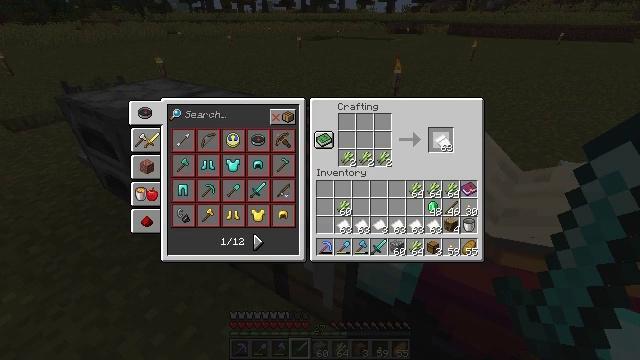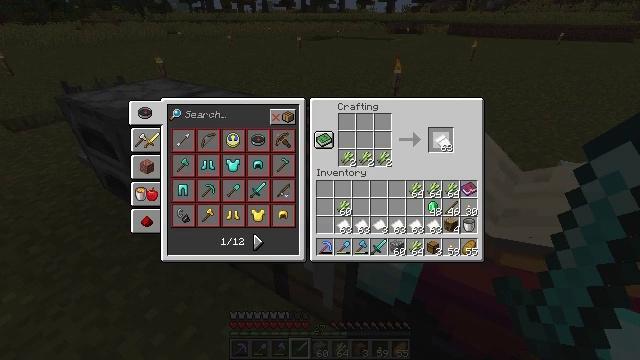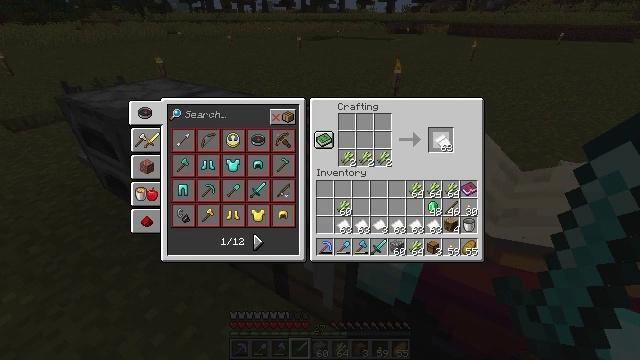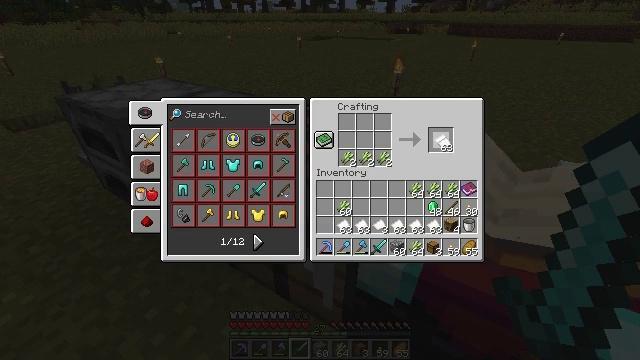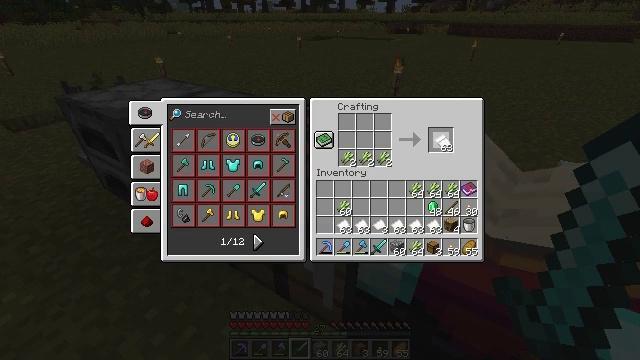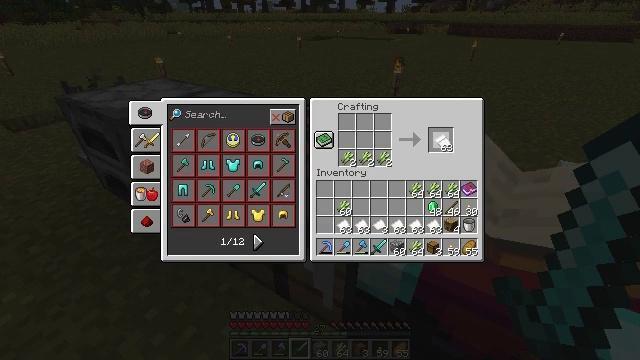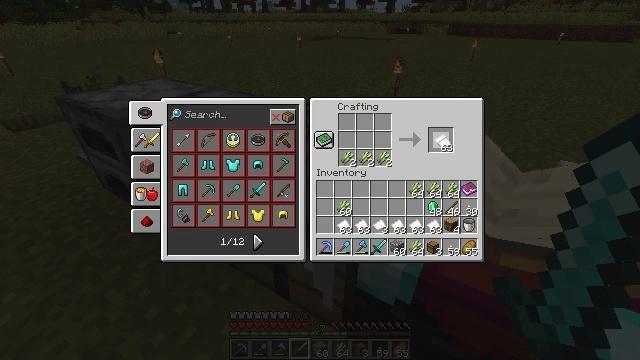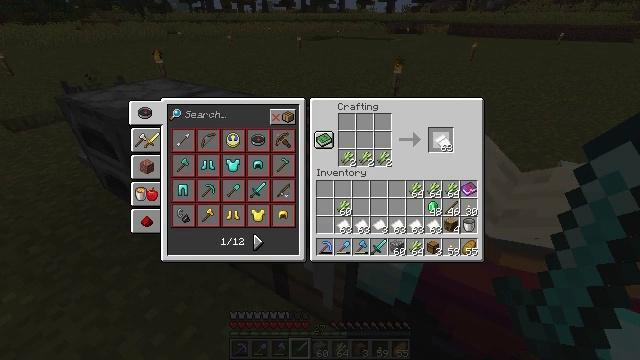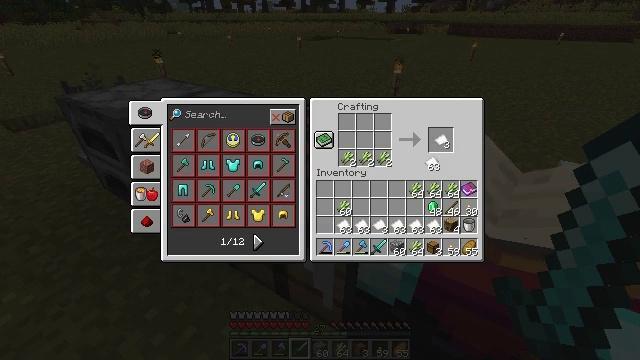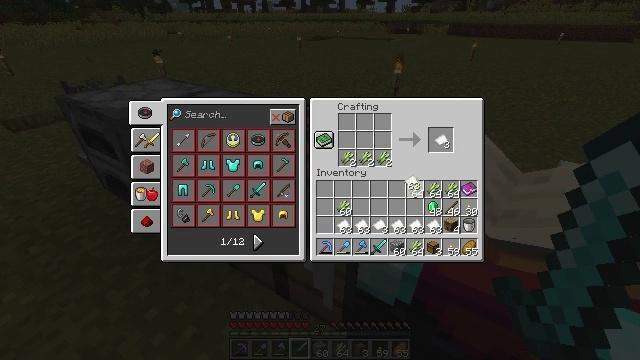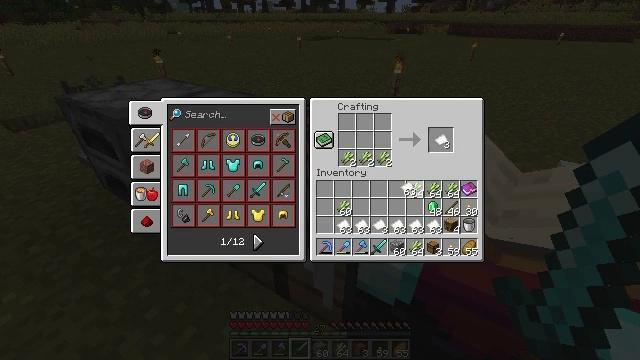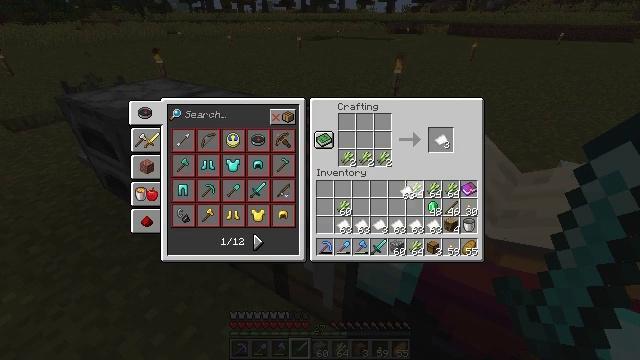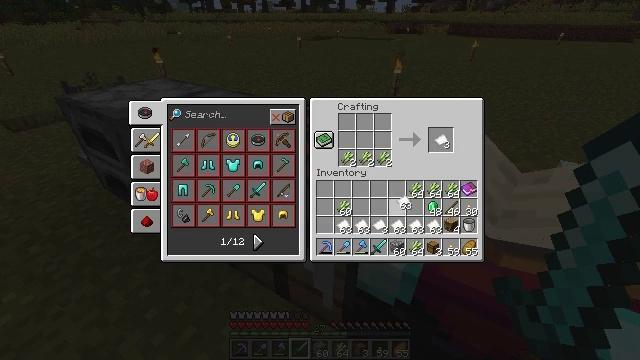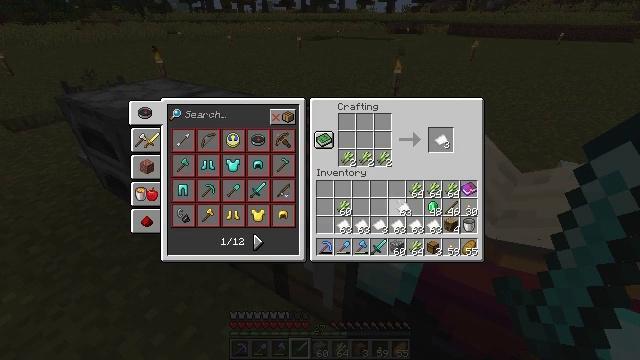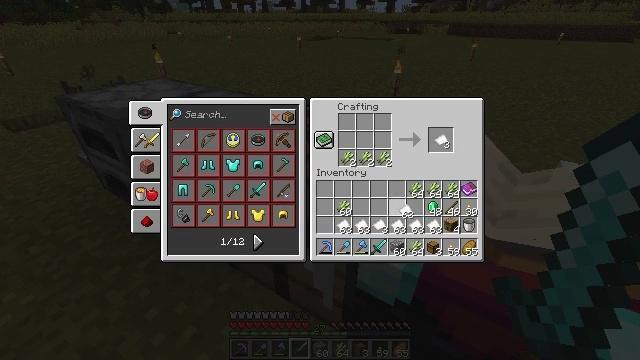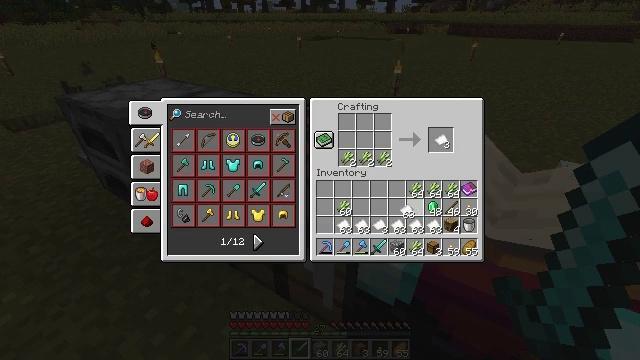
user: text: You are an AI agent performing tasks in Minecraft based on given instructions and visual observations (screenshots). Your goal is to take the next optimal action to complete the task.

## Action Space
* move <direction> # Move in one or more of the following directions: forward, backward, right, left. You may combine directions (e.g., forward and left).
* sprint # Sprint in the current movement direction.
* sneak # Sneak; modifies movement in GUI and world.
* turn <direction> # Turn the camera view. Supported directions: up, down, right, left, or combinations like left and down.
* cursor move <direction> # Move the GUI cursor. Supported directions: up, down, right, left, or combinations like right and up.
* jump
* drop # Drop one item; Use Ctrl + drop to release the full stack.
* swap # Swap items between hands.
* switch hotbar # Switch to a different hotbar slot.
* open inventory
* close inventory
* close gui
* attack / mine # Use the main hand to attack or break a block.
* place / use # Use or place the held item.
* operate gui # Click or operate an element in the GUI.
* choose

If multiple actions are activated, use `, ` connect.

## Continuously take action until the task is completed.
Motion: motion action
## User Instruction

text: Interact with the crafting table to craft paper.
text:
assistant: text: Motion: operate gui
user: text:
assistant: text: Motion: no_op
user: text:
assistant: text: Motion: operate gui
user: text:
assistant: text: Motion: operate gui
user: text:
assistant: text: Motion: operate gui
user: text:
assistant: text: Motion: no_op
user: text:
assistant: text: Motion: no_op
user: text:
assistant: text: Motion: cursor move left and down
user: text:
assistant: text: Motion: cursor move left and down
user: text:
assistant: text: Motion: no_op
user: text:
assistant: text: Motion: no_op
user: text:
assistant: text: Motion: cursor move down
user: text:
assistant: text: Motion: cursor move down
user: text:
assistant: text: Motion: no_op
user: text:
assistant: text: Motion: no_op
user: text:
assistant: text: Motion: no_op
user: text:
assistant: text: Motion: no_op
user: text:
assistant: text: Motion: operate gui
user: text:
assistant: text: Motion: operate gui
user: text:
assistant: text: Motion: no_op
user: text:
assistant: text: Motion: no_op
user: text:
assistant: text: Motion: cursor move right and up
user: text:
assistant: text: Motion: cursor move right and up
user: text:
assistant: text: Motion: cursor move up
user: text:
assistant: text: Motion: no_op
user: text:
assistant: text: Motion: no_op
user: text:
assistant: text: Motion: no_op
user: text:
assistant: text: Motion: operate gui
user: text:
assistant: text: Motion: operate gui
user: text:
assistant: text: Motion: operate gui